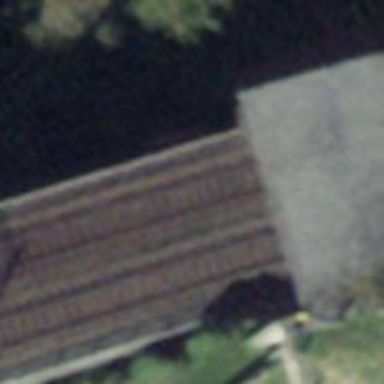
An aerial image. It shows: Railway bridge with electrified tracks and single rail.